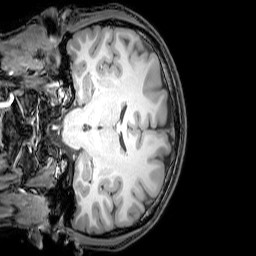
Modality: T1w
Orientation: coronal
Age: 24
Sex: male
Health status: healthy
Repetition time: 0.081 s
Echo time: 0.037 s